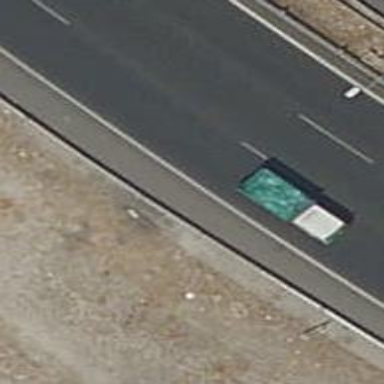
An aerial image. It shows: Jersey wall barrier.